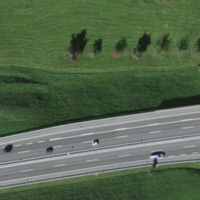
EUNIS habitat code: 57
Species observed at this site:
Corvus corone